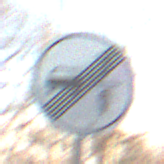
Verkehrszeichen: EndeVerbotUeberholenEinspurigeFahrzeuge
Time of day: SunriseSunset
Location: Outdoor (Nature)
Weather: PartlyCloudy
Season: NotSpecified
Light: Natural